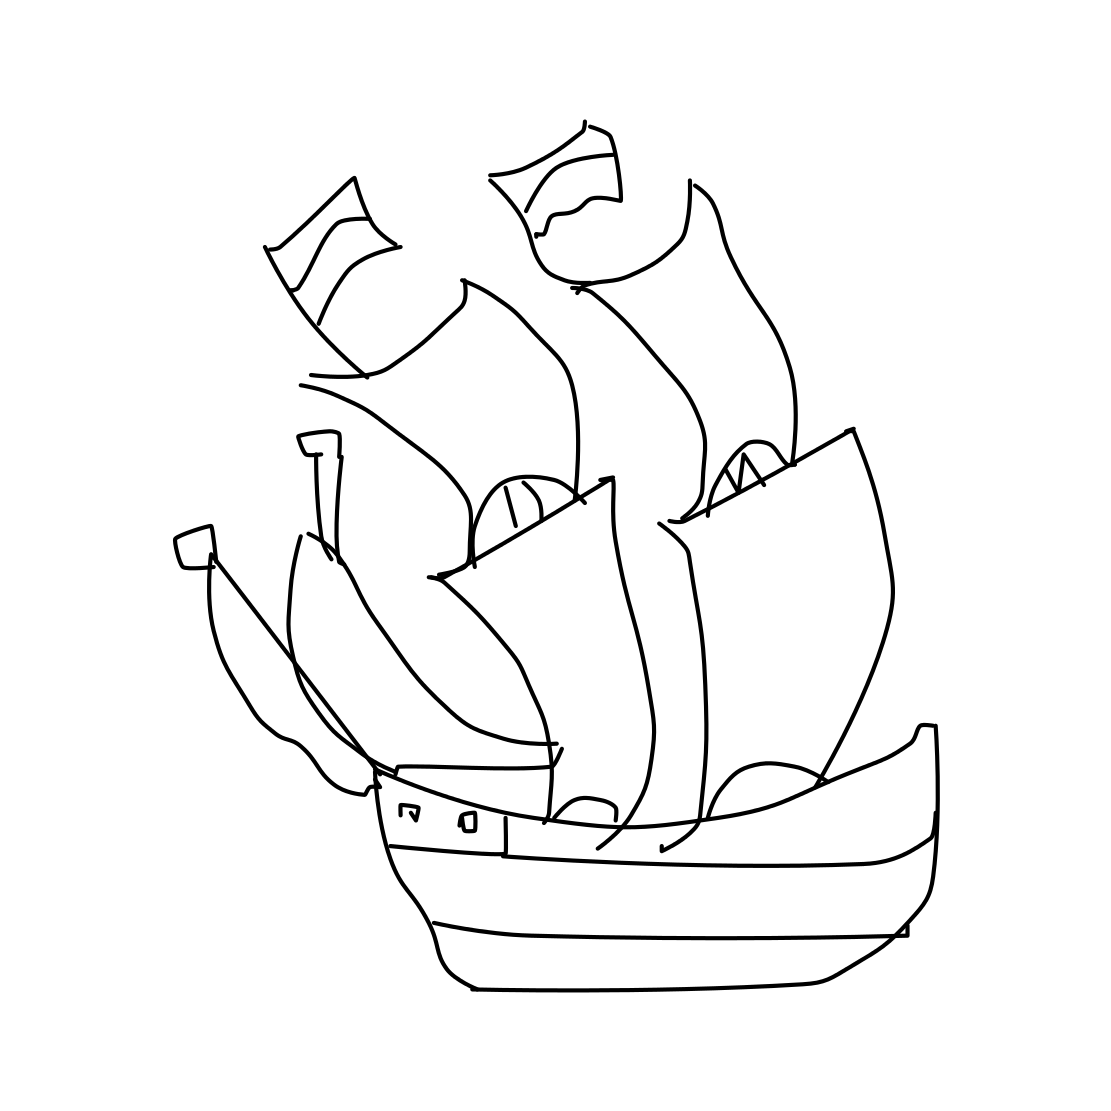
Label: ship